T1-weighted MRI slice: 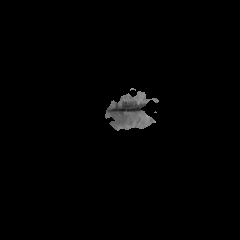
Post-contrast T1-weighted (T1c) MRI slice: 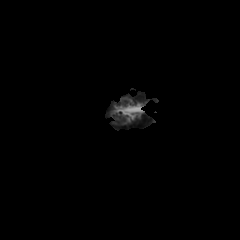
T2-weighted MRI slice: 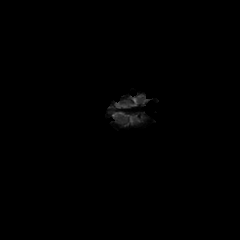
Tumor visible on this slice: no